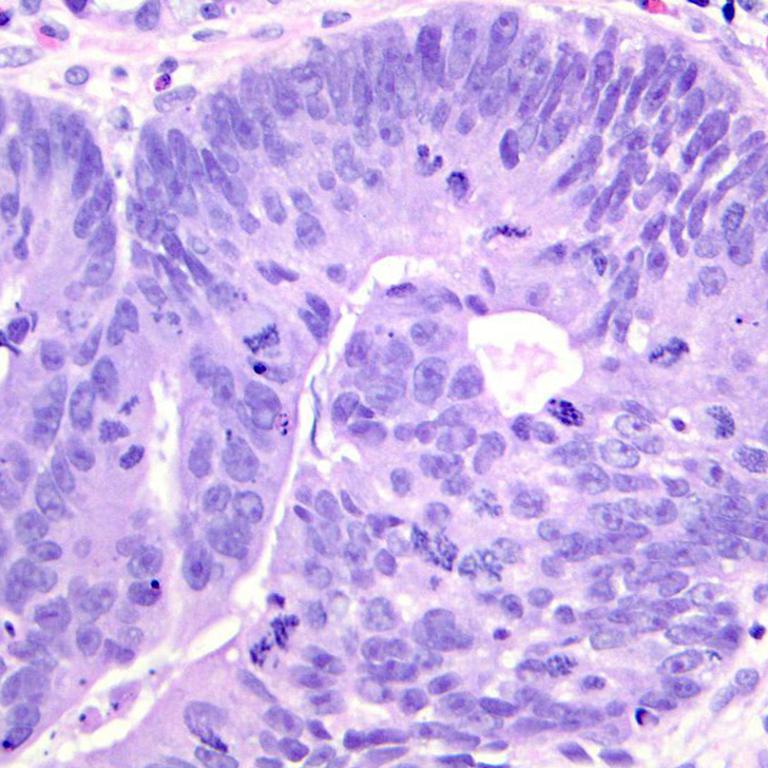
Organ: colon
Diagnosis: adenocarcinomas